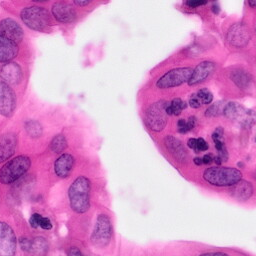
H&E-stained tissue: Pancreatic